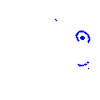
Particle: kaon